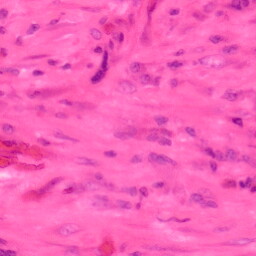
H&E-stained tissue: Colon